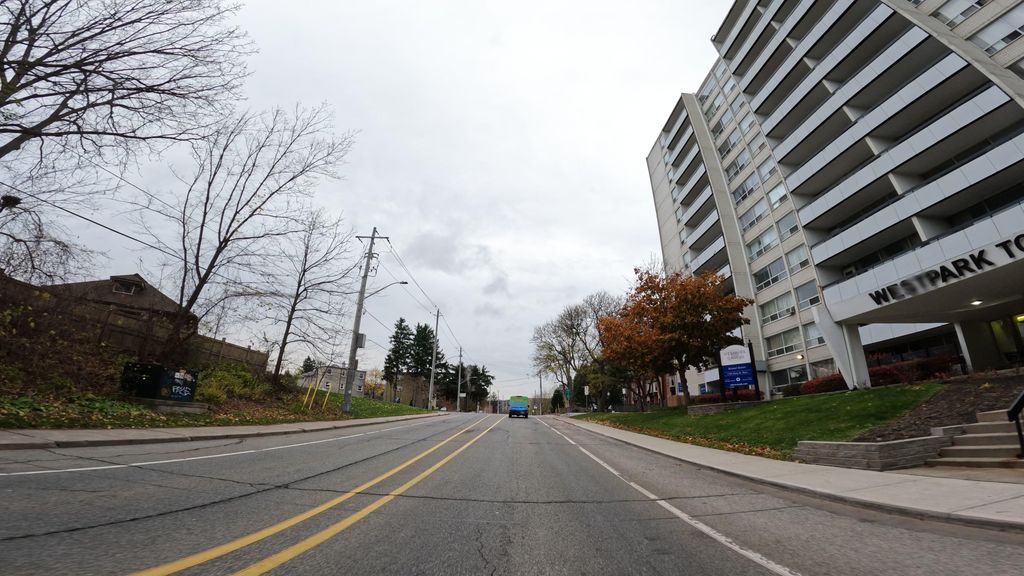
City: hamilton